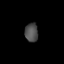
Tissue: lung
Cell type: Epithelial cells
Senescence score: 0.1957
Nuclear area (px): 245
Mean DAPI intensity: 76.22